Question: I am programmatically setting up an imageview with a border. I set the content mode of the imageView to Aspect Fit, which works, but the border remains the original square.
Code:
'''
CGRect imageViewRect = CGRectMake(left, top, 158, 119);
UIImageView *imageView = [[UIImageView alloc] initWithFrame:imageViewRect];
[imageView setContentMode:UIViewContentModeScaleAspectFit];
[imageView setImage:image];
[imageView.layer setBorderColor:[[UIColor blackColor] CGColor]];
[imageView.layer setBorderWidth:3.0];
'''
Obviously, I want the black border to adjust with the aspect fit and surround the image on all sides. Instead it remains in the original frame, and looks like this:

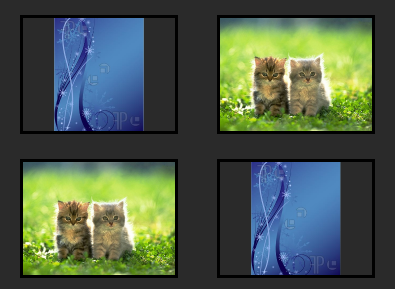
Answer: Using a method slightly modified from Frank Schmitt in <URL>, you can add a method to work out the frame needed to display the image scaled to aspect:
'''
- (CGRect)getFrameSizeForImage:(UIImage *)image inImageView:(UIImageView *)imageView {
float hfactor = image.size.width / imageView.frame.size.width;
float vfactor = image.size.height / imageView.frame.size.height;
float factor = fmax(hfactor, vfactor);
// Divide the size by the greater of the vertical or horizontal shrinkage factor
float newWidth = image.size.width / factor;
float newHeight = image.size.height / factor;
// Then figure out if you need to offset it to center vertically or horizontally
float leftOffset = (imageView.frame.size.width - newWidth) / 2;
float topOffset = (imageView.frame.size.height - newHeight) / 2;
return CGRectMake(leftOffset, topOffset, newWidth, newHeight);
}
'''
You can then call this after setting your UIImageView image:
'''
CGRect frame = [self getFrameSizeForImage:imageView.image inImageView:imageView];
'''
Finally, set the UIImageView's frame using this frame, offsetting position for any change in width/height:
'''
CGRect imageViewFrame = CGRectMake(imageView.frame.origin.x + frame.origin.x, imageView.frame.origin.y + frame.origin.y, frame.size.width, frame.size.height);
imageView.frame = imageViewFrame;
'''